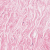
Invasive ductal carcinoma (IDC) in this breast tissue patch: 0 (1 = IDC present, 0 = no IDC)